Aerial crown-view tile of a tropical tree (Barro Colorado Island, Panama), acquired 20250616:
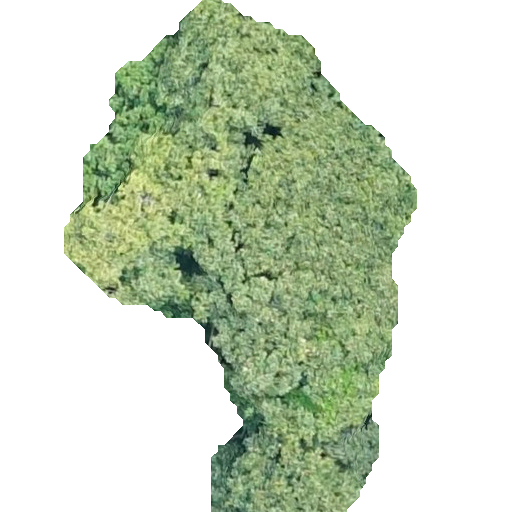
Species: Apeiba membranacea
GBIF accepted scientific name: Apeiba membranacea
Crown area: 165.976 m²